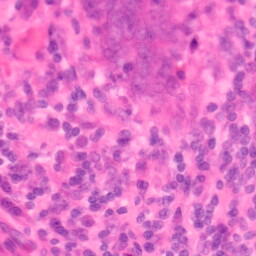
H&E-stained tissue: Colon